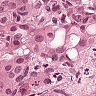
Metastatic tissue present: yes